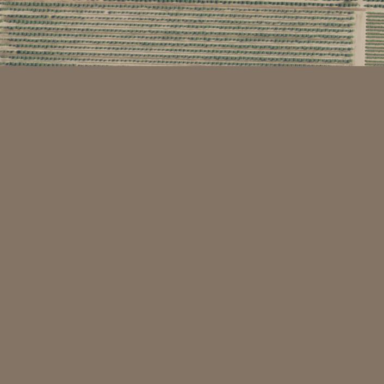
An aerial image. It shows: Orchard.